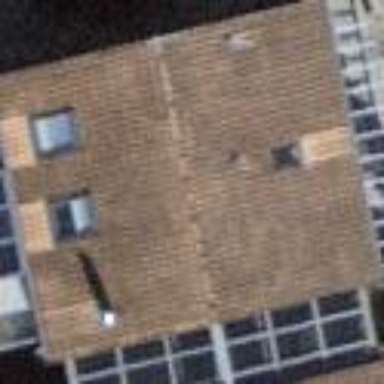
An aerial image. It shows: Building with tile roof.